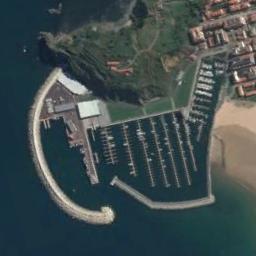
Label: harbor